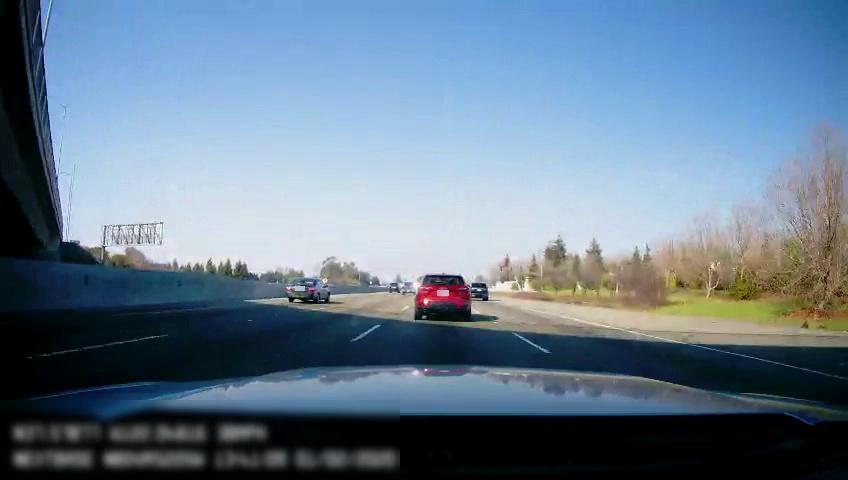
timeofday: Day
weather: Sunny
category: Drivable Space
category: Vehicles | SUV
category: Vehicles | Truck
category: Vehicles | SUV
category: Vehicles | Car
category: Vehicles | SUV
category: Lanes | Alternate Lane
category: Lanes | Current Lane
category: Lanes | Alternate Lane
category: Lanes | Alternate Lane
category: Lanes | Alternate Lane